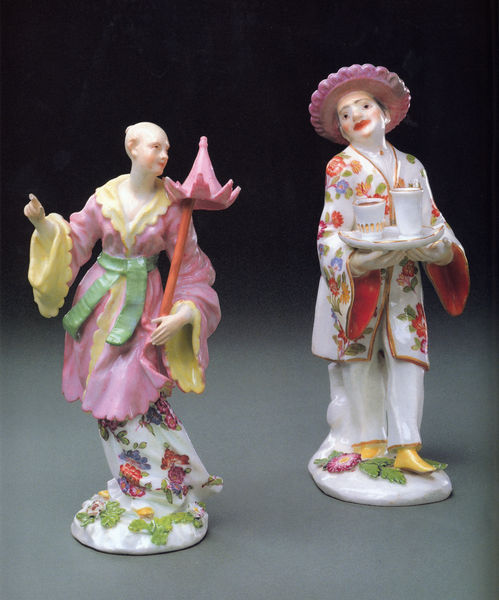
Titel: Chinesin mit Schirm und Chinese mit Tablett
Künstler: Friedrich Elias (Chinesin) Meyer
Standort: Dresden
Institution: Zwinger
Schlagwörter: blau, fuß, hand, mann, weiß, frauen, gelb, grün, menschen, blumen, bunt, finger, frau, hut, hüte, kleid, kleider, kopfbedeckungen, männer, schwarz, blick, blüten, gürtel, rot, schirm, ball, leute, malerei, muster, jacke, mütze, mützen, sockel, stehen, tablett, teller, ärmel, figur, gold, mantel, paar, personen, lippen, rokoko, rosa, stock, kanne, skulptur, kopfbedeckung, füße, japan, zwei, schuhe, stab, farbe, lila, violett, figuren, tasse, tee, plastik, geschminkt, exotisch, bemalt, foto, pink, porzellan, münchen, clown, asien, geschirr, service, asiatisch, puppen, tracht, chinesisch, china, bademantel, nippes, tassen, skulpturen, geblümt, plastiken, kitsch, sammler, meissen, porzelan, fürstenberg, miniatur, lasiert, pop art, artist, balance, miniaturen, sagen, entsetzlich, kimono, chinoiserie, chinese, fernost, balancieren, fürtenberg, maken, porzellanfiguren, pop, mante, sevieren, bayrisches nationalmuseum, bejing, porzellen, grüner gürtel, sagon